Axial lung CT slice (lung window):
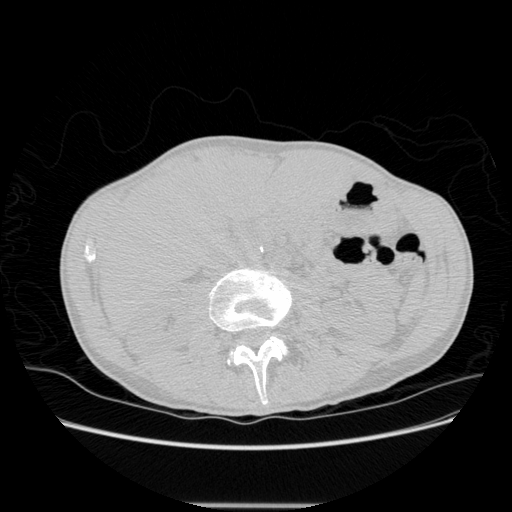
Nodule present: no